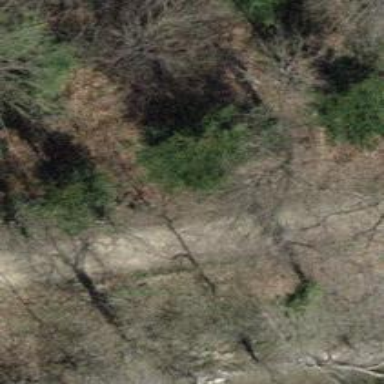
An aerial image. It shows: Brown bench.